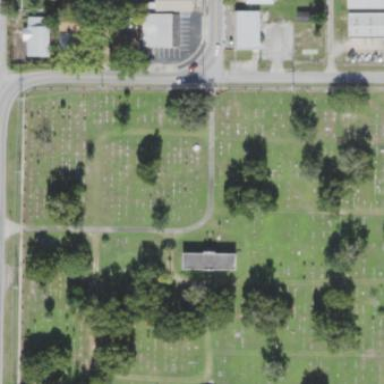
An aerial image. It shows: Cemetery.